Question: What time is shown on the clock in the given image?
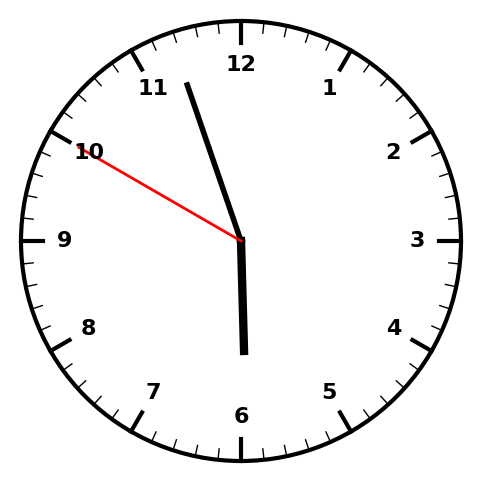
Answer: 05:56:50